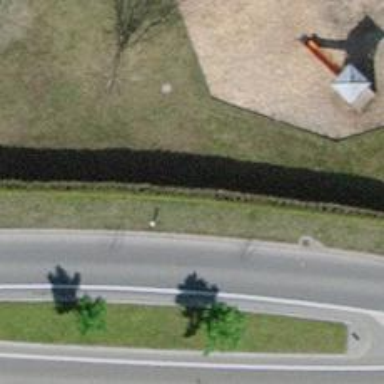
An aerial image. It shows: Hedge barrier.